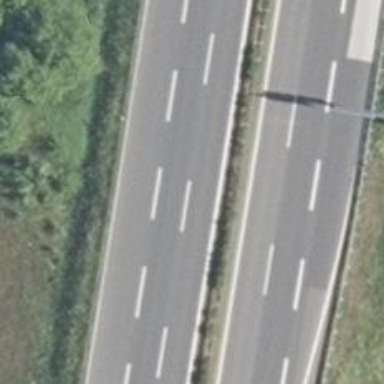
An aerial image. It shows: Asphalt motorway.